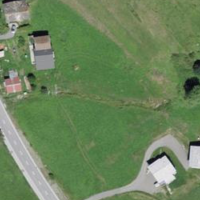
EUNIS habitat code: 26
Species observed at this site:
Datura stramonium